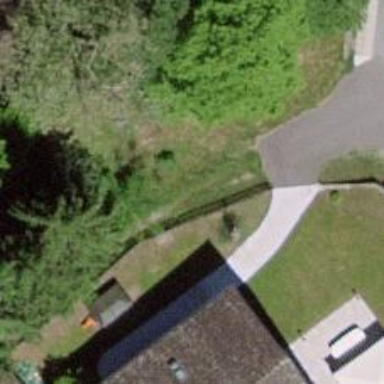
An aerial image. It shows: Unpaved path.